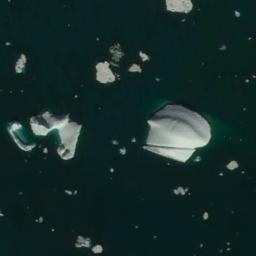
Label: sea_ice